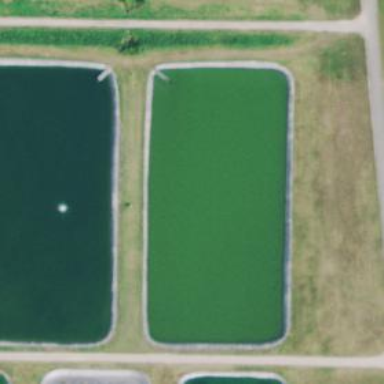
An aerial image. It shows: Serene fishpond with water.